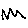
Label: zigzag